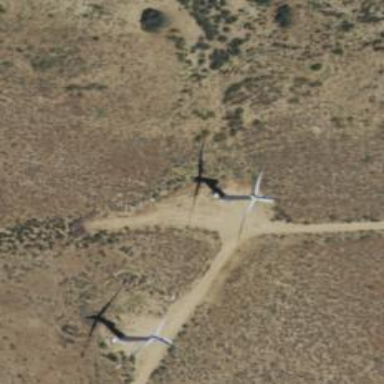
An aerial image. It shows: Wind turbine generating power.